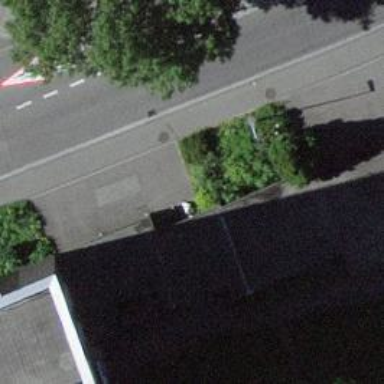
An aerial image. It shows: Bus stop with platform for public transport.